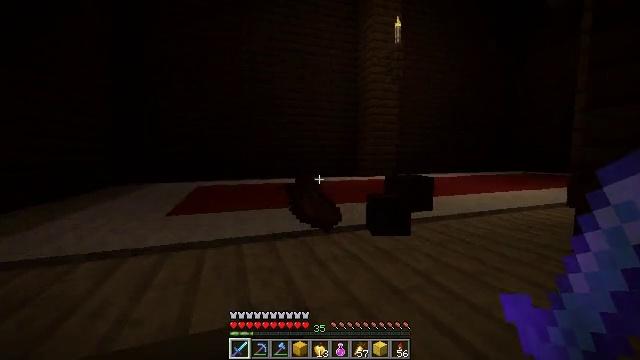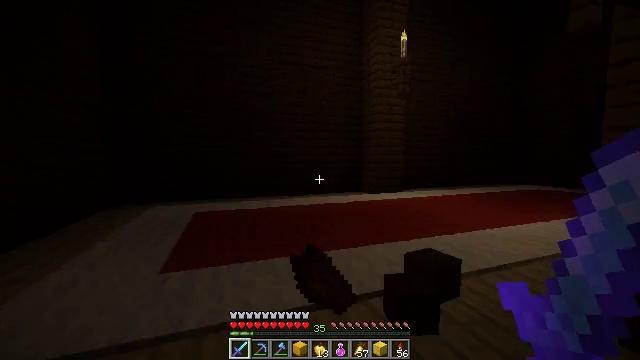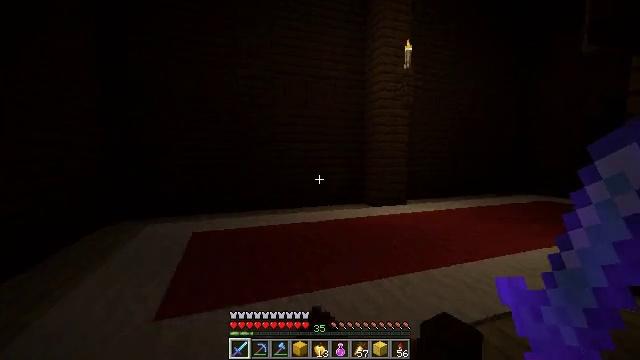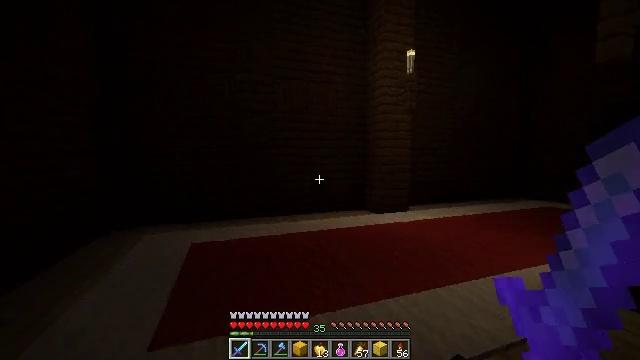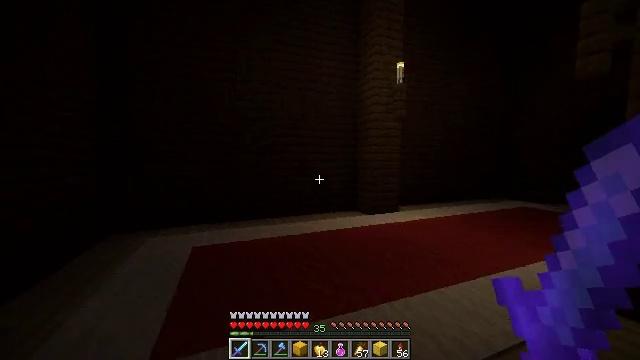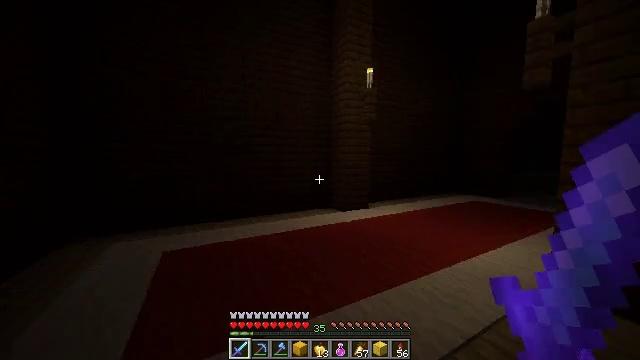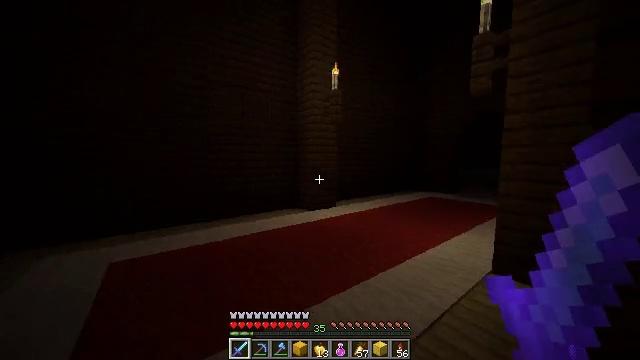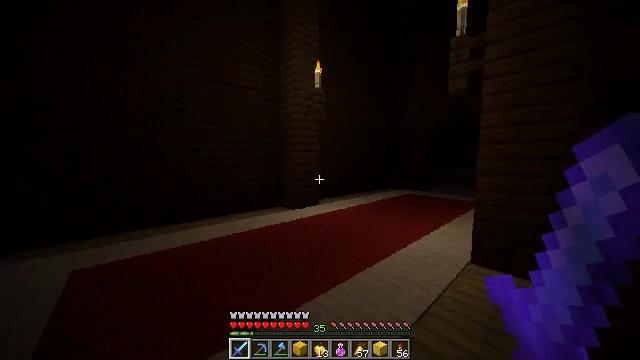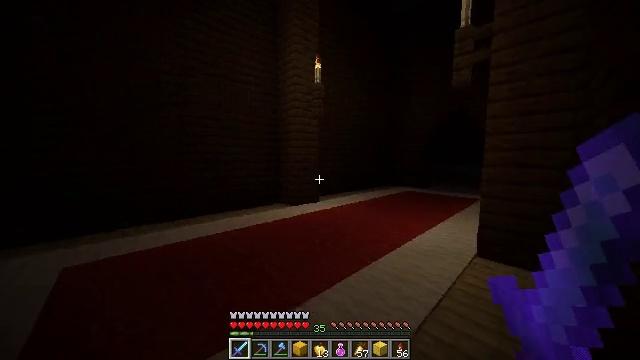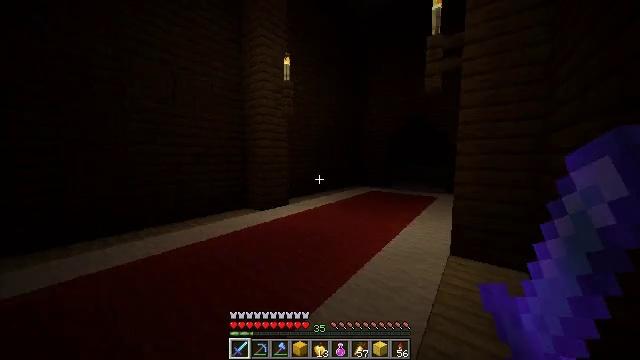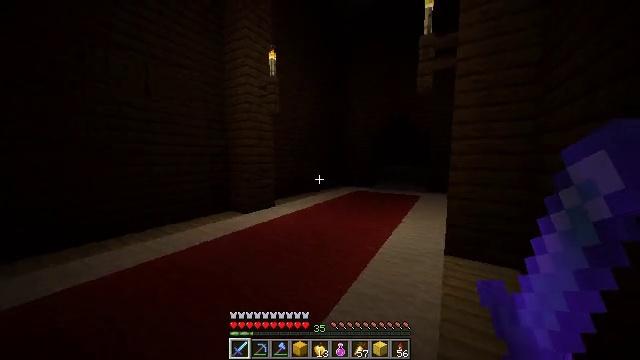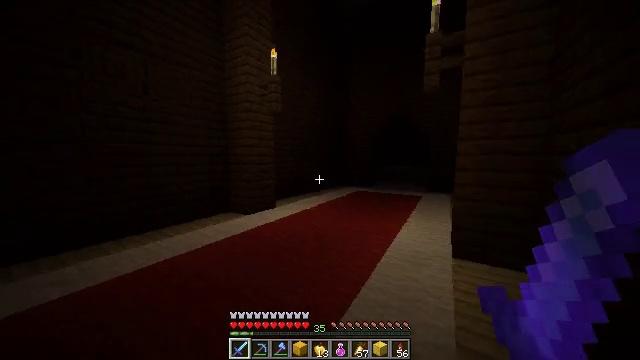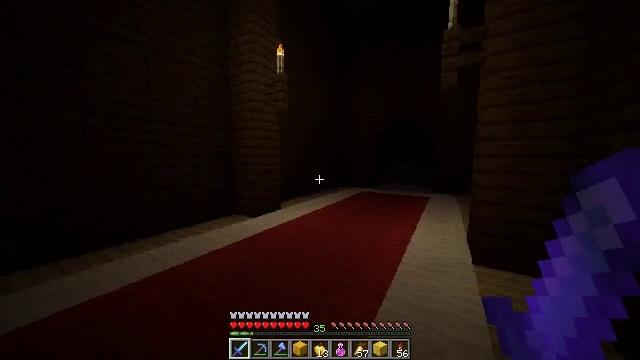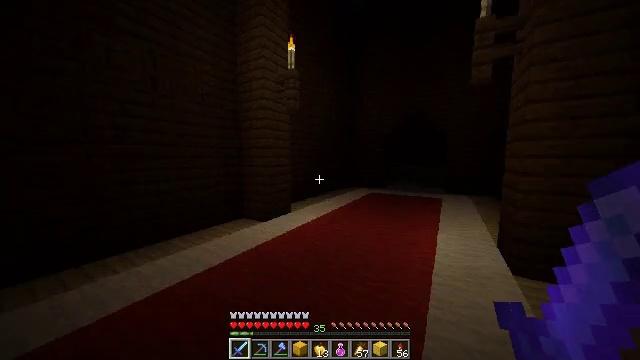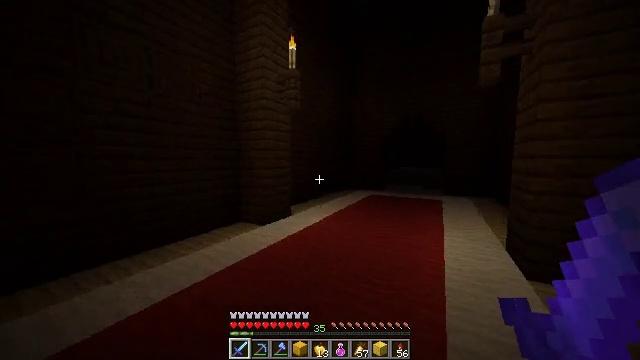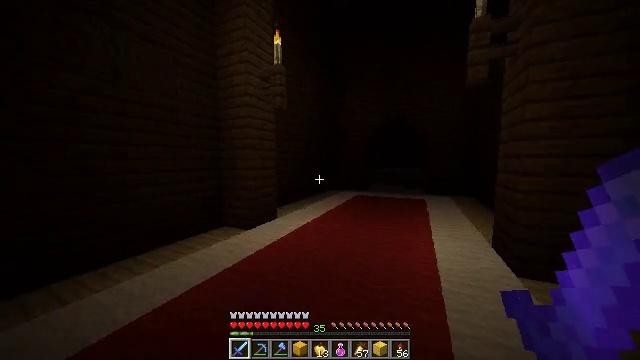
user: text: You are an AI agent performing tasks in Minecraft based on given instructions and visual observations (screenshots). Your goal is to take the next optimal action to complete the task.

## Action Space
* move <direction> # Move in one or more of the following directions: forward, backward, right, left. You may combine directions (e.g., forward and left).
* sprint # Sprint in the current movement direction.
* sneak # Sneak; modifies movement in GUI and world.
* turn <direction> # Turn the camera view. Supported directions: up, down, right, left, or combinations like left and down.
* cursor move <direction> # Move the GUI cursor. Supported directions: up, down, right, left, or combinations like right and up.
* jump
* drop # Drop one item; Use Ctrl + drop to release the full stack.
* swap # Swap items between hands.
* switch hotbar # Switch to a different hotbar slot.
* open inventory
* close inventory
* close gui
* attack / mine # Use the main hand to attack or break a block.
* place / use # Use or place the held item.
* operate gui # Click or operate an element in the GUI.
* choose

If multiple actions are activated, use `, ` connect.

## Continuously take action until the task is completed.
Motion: motion action
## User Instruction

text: Retrieve the torch.
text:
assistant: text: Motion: move forward, sprint, jump
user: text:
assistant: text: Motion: move forward, sprint, jump
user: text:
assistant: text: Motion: move forward, sprint, jump
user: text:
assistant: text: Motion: move forward and move left, sprint, turn right, jump
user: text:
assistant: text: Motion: move forward and move left, sprint, turn right
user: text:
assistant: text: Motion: move forward and move left, sprint, turn right
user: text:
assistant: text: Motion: move forward and move left, sprint, turn right
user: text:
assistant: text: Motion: move forward and move left, sprint, turn right
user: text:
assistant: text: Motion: move forward and move left, sprint, turn right
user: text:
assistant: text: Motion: move forward and move left, sprint, turn right
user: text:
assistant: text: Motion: move forward and move left, sprint
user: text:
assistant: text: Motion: move forward and move left, sprint
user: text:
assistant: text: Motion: move forward and move left, sprint
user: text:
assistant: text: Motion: move forward and move left, sprint, turn right
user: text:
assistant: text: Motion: move forward, sprint, turn right
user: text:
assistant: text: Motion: move forward, sprint, turn right
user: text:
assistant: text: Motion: move forward, sprint, turn right
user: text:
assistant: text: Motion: move forward, sprint, turn right
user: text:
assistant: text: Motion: move forward, sprint, jump
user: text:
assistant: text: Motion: move forward, sprint, jump
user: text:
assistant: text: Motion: move forward, sprint, jump
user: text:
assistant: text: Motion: move forward, sprint, jump
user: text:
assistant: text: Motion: move forward, sprint, jump
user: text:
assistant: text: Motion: move forward, sprint, turn right, jump
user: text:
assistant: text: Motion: move forward, sprint, turn right, jump
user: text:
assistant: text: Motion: move forward, sprint
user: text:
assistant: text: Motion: move forward, sprint
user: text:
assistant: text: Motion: move forward, sprint
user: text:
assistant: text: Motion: move forward, sprint
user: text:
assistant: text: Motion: move forward